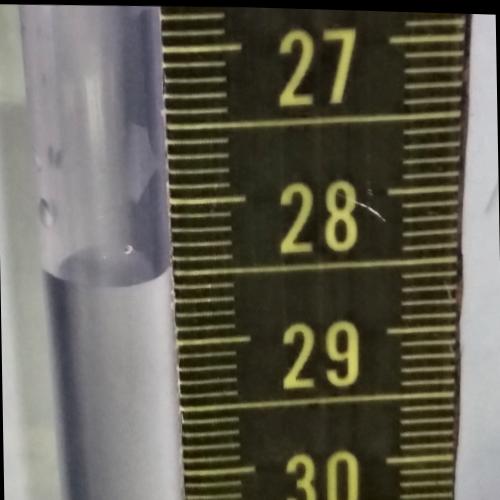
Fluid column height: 28.5 cm